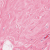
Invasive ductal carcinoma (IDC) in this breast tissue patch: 0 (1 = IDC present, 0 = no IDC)